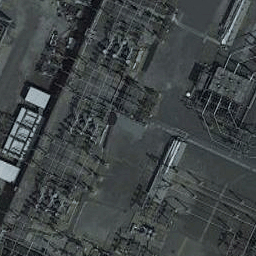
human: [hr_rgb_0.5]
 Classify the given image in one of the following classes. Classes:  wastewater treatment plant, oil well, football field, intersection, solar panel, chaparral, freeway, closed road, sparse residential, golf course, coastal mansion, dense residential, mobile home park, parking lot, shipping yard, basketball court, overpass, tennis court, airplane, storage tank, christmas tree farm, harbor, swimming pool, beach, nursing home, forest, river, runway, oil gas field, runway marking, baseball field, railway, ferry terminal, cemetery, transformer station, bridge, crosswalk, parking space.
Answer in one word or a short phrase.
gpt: transformer station